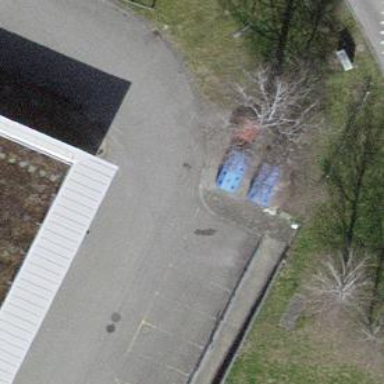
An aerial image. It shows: Recycling container at amenity designated for recycling.